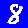
Digit: 8